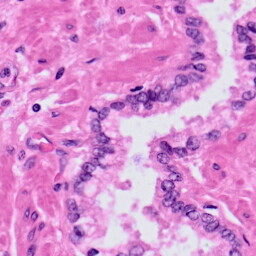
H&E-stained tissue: Prostate